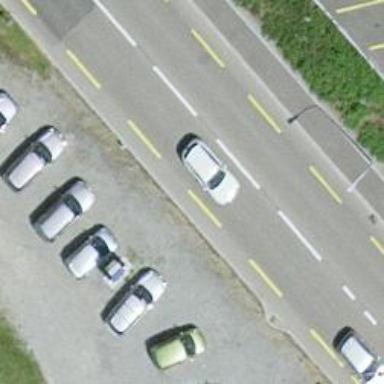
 with designated cycle lane on both sides."